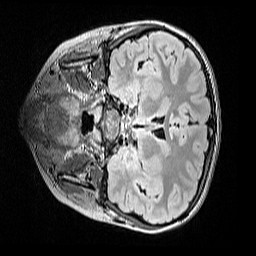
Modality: FLAIR
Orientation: coronal
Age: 11
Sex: female
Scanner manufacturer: siemens
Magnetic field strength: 3 T
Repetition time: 5 s
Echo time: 0.388 s